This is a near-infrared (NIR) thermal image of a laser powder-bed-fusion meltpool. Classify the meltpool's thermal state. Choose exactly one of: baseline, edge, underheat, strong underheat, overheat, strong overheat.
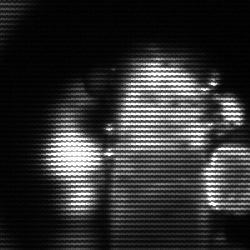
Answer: strong underheat